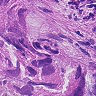
Metastatic tissue present: yes